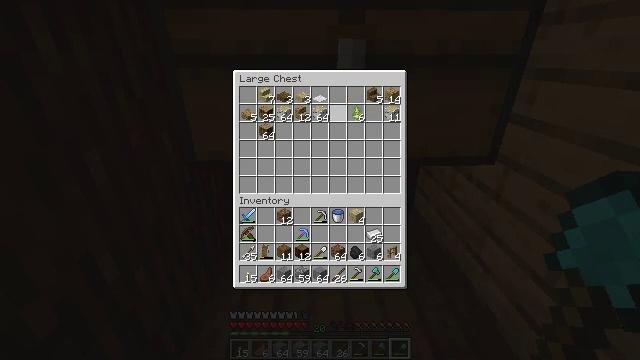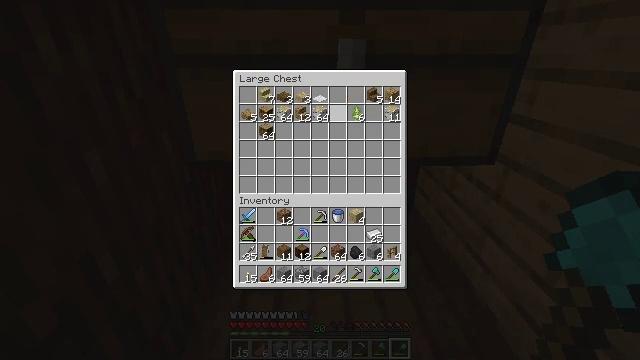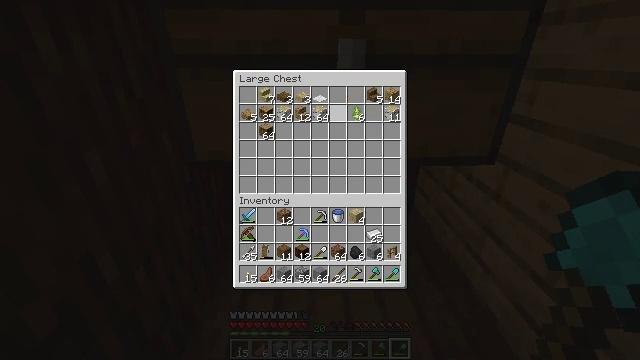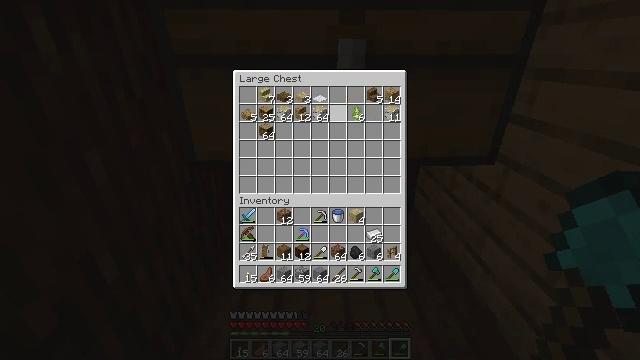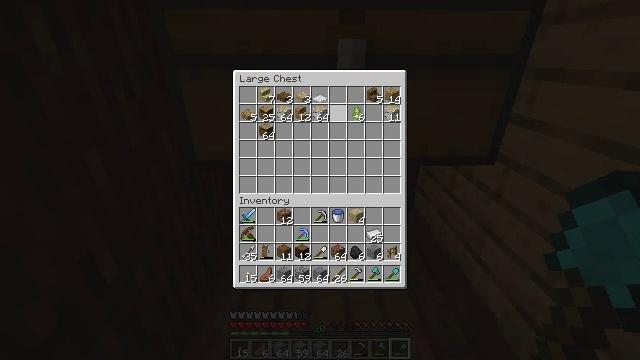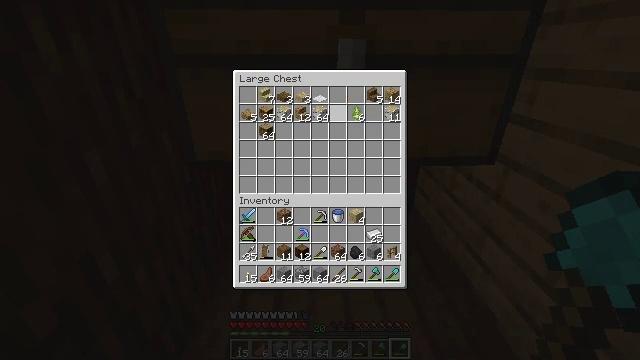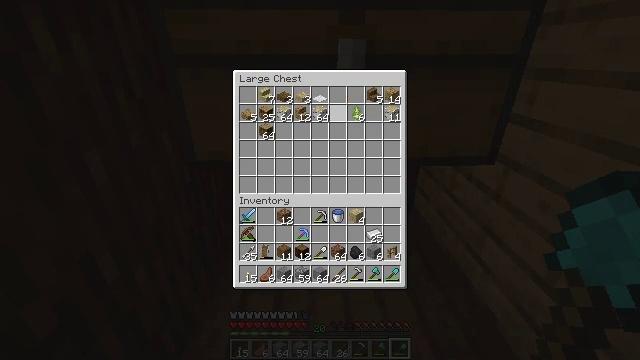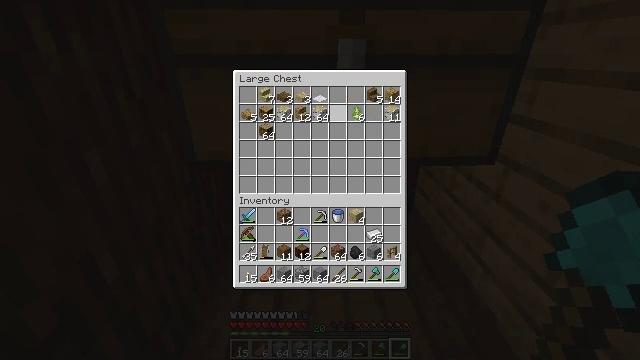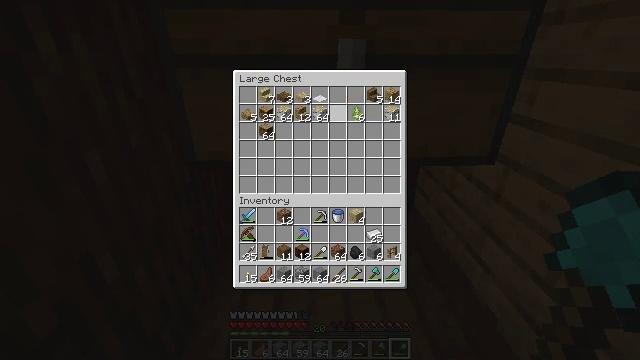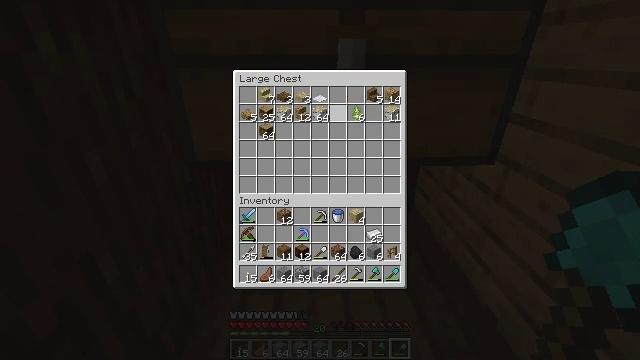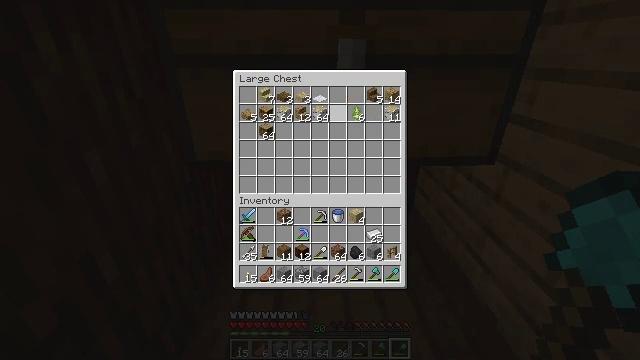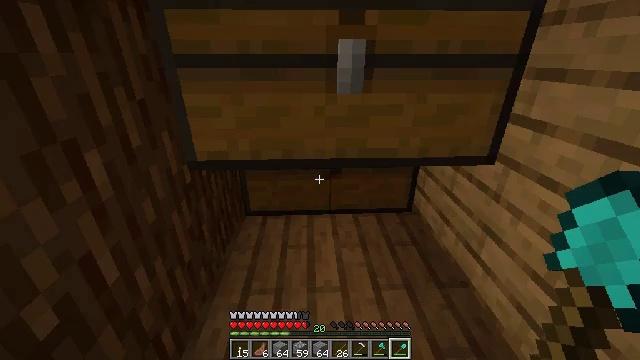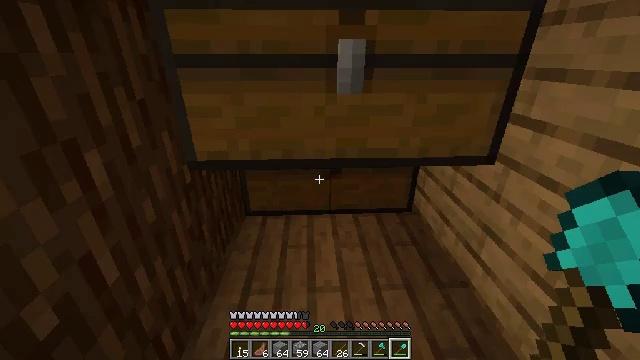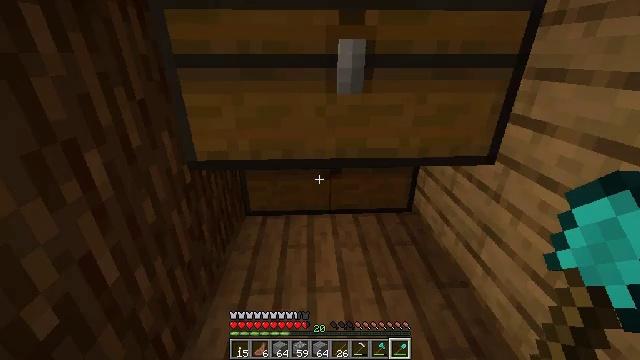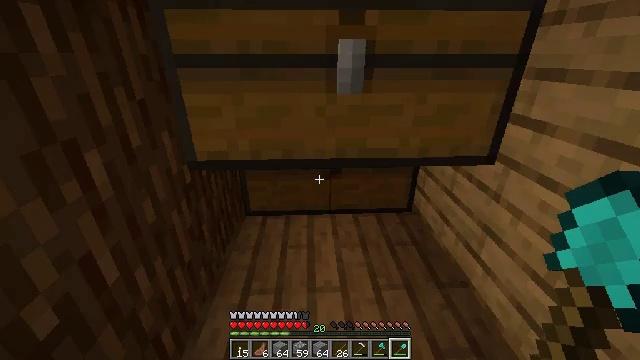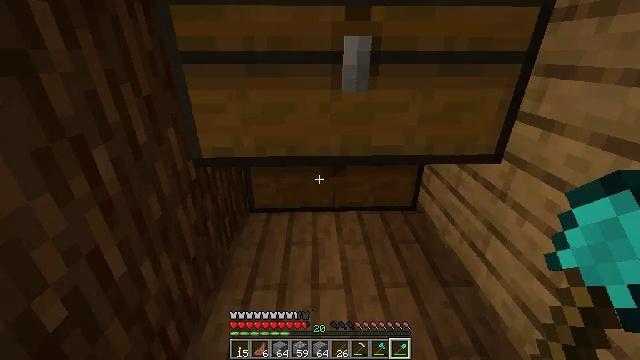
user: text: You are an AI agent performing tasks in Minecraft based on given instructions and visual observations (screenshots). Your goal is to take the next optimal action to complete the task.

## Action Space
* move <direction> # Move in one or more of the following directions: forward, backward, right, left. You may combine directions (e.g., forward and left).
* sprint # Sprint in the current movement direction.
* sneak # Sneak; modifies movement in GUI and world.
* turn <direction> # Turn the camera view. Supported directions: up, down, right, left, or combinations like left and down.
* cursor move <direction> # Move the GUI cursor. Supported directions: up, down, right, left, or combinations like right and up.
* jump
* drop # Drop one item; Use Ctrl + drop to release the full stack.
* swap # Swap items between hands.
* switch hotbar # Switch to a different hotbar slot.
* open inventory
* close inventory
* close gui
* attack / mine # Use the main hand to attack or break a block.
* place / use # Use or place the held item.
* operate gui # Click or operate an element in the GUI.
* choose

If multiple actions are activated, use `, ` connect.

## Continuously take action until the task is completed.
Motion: motion action
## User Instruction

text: Create a spruce pressure plate in the crafting table with spruce planks.
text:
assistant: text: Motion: no_op
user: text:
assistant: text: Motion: no_op
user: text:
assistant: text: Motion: no_op
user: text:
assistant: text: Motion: no_op
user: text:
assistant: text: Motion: no_op
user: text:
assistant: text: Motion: no_op
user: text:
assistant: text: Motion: no_op
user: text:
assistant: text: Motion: no_op
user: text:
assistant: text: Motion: no_op
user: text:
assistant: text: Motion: no_op
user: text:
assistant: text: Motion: close inventory
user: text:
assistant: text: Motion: close inventory
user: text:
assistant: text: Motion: close inventory
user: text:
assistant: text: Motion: close inventory
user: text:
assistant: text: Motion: turn left
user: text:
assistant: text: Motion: turn left and down
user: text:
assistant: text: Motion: move back, turn left
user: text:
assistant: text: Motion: move back, turn left
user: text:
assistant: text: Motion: move back, turn left
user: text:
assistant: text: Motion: turn left
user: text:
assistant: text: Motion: move back, turn left
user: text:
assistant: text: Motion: move back, turn left and down
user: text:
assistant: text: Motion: move back and move left, turn left and down
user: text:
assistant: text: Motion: move back and move left, turn left
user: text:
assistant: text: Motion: move back and move left, turn left and up
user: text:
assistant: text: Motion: move left
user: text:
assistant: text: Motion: move left, turn right and up
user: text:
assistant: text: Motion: move forward and move left, turn right and up
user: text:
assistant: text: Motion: move forward and move left, turn right and up
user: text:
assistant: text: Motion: move forward and move left, turn right and up